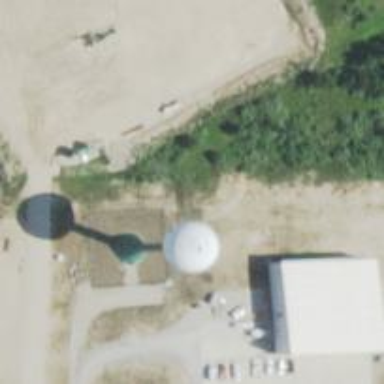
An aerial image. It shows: Water tower that is man-made.